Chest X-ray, PA view. Patient: 74 years old, sex M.
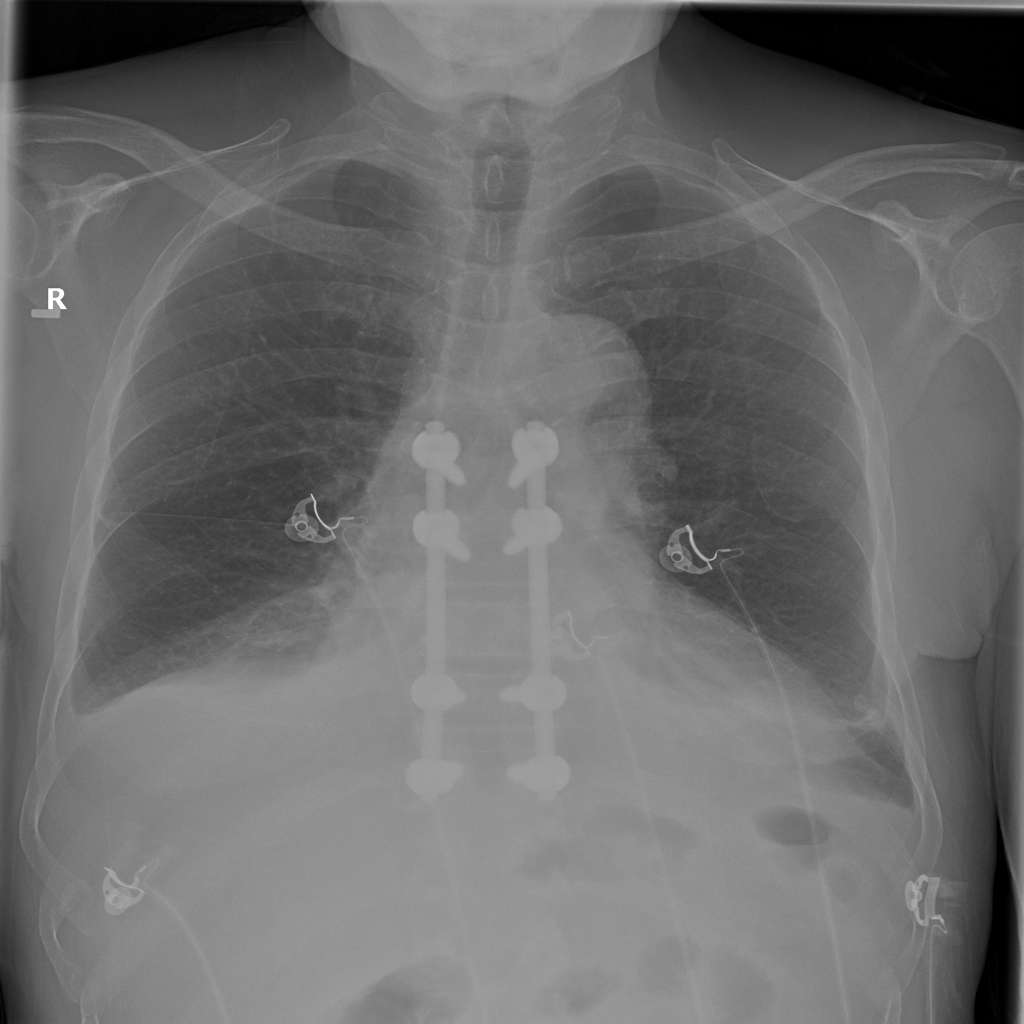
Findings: Effusion